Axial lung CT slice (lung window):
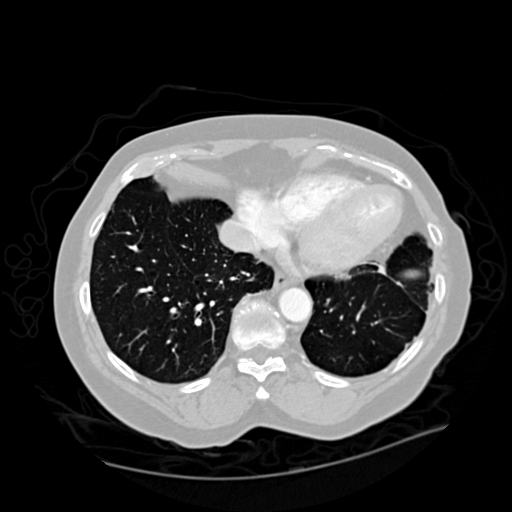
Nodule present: no